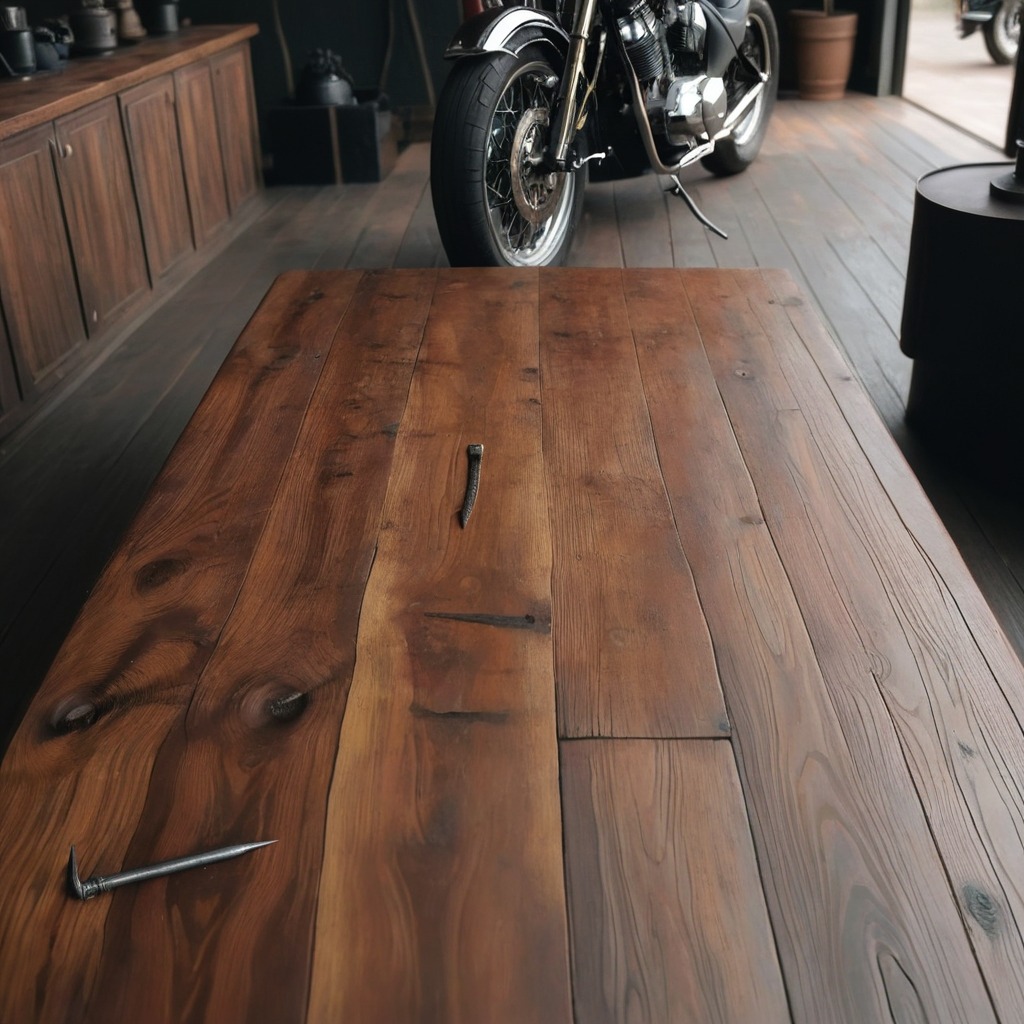
A nail is lying on the oil-spilled wooden table in a vintage motorcycle garage.